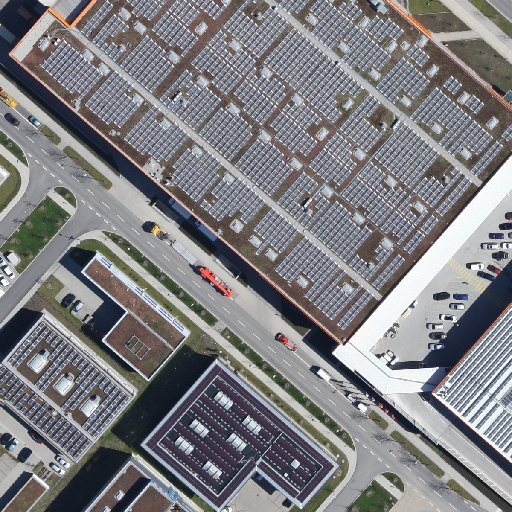
Referring expression: vehicle in the parking area